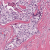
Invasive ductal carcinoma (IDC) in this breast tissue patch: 1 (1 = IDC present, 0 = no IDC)